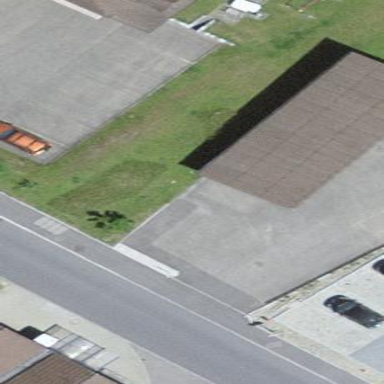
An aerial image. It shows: View of roof of building.